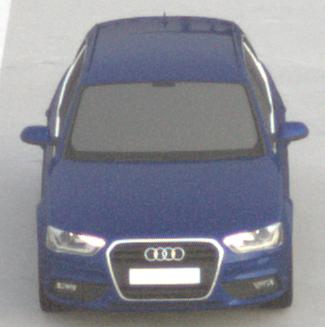
Make: Audi
Model: A4 Avant 1.8 TFSI
Detailed model: A4 (B8) Avant
Model produced from: 2012/02
Model produced until: 2015/04
Doors: 5
Color: blue
Road condition: dry road
Daytime: sunrise or sunset
Contrast: low contrast